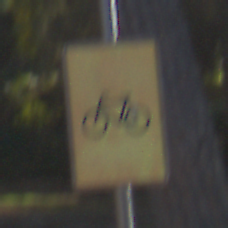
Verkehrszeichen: RadverkehrOhnePfeilsymbol
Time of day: MorningAfternoon
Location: Outdoor (Suburban)
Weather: Clear
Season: NotSpecified
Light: Natural